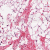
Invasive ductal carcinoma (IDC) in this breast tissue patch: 0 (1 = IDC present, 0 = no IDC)